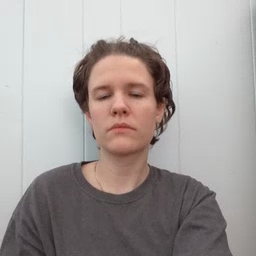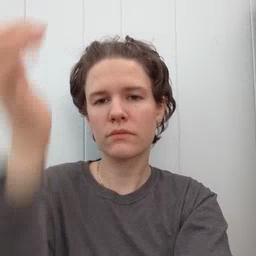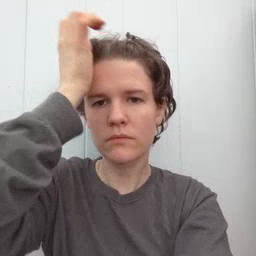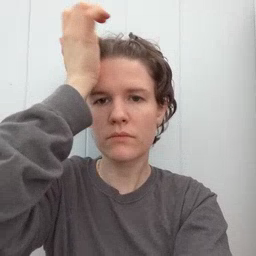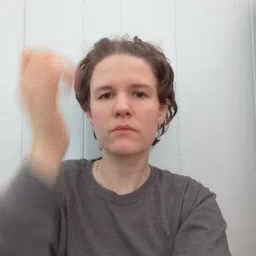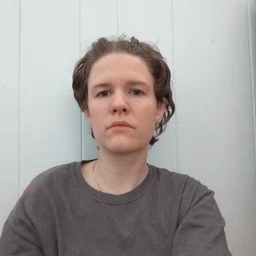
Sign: garbage